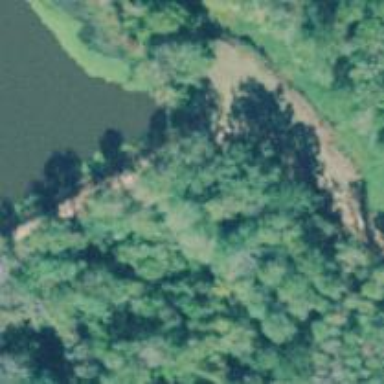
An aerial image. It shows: Dam across waterway.